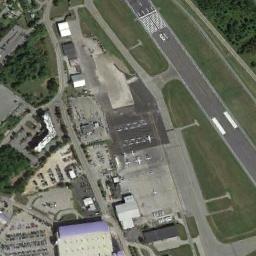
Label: airport